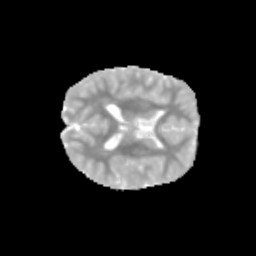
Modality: MD
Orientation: axial
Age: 11
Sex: male
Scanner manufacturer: siemens
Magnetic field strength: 3 T
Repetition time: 3.8 s
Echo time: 0.07 s